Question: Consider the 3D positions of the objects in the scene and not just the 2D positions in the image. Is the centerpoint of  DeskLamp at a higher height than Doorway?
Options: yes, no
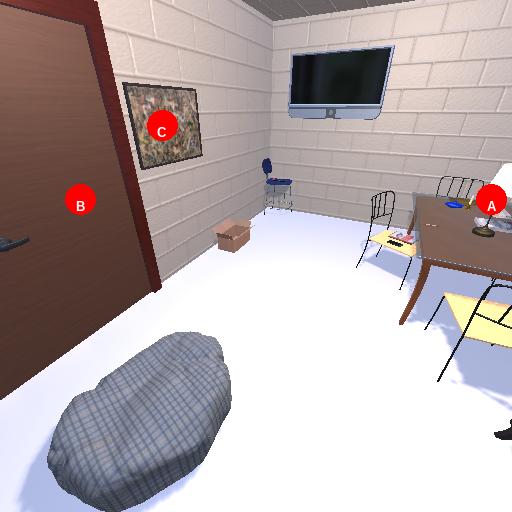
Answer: yes